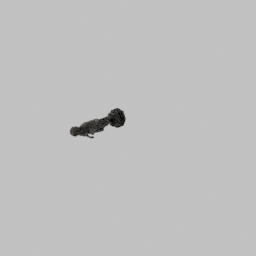
Label: decoration